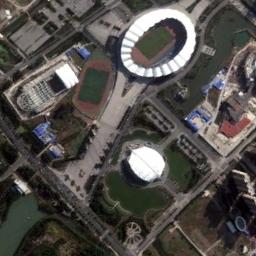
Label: stadium